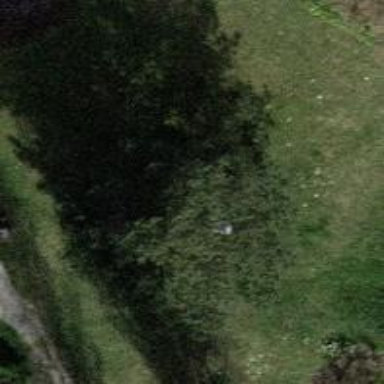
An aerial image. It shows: Evergreen needle-leaved tree.